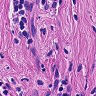
Metastatic tissue present: no